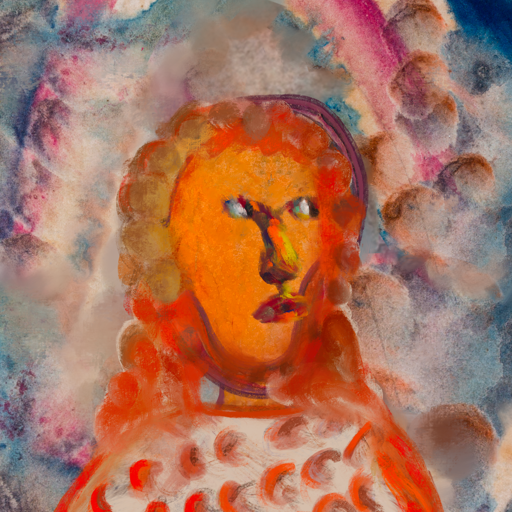
Background: Rupkatha, Head And Neck Side: Hypocrite_w_Hair, Face Side: An_Impression, Bust: Rupkatha, Hair Side: Rupkatha, Head Accessory: Blank, Second Necklace: Blank, Necklace: Blank, Baby: Blank